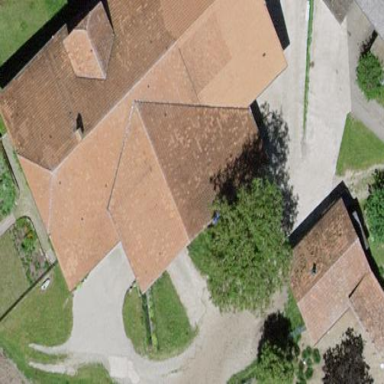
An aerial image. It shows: Farm building.